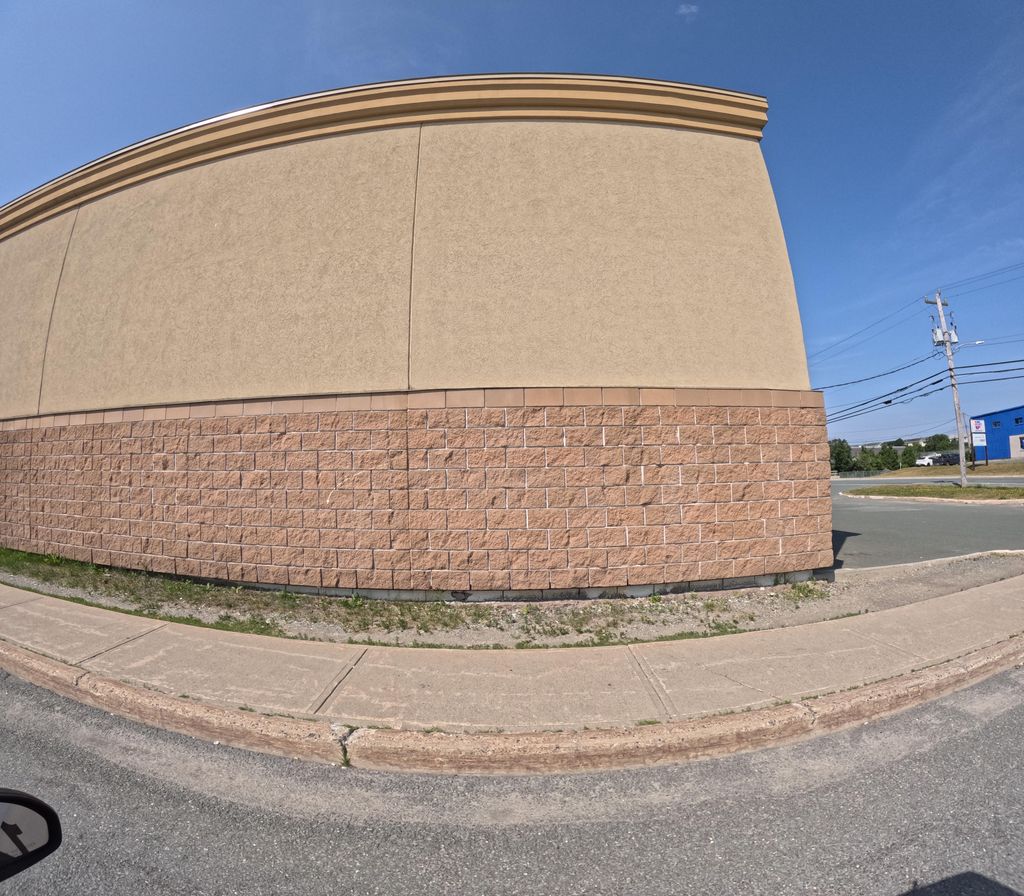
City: st_johns